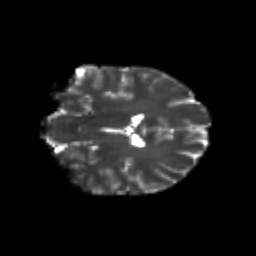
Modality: T2w
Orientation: coronal
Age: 22
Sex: female
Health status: healthy
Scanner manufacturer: philips
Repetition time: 7.388 s
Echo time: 0.08599 s